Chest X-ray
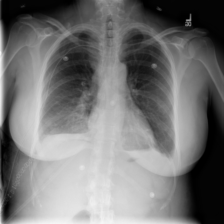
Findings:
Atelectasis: positive
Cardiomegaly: negative
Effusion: positive
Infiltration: negative
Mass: negative
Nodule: negative
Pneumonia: positive
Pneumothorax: positive
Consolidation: negative
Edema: positive
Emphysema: negative
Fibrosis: negative
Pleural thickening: negative
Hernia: negative